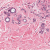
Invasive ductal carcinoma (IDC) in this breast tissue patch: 0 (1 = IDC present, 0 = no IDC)